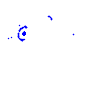
Particle: proton